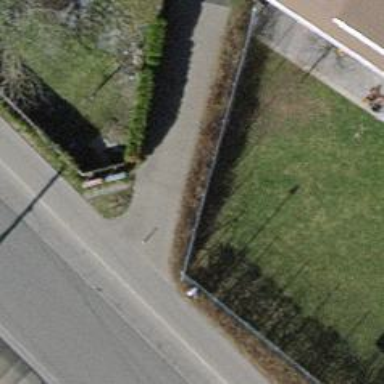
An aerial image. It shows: Bollard.